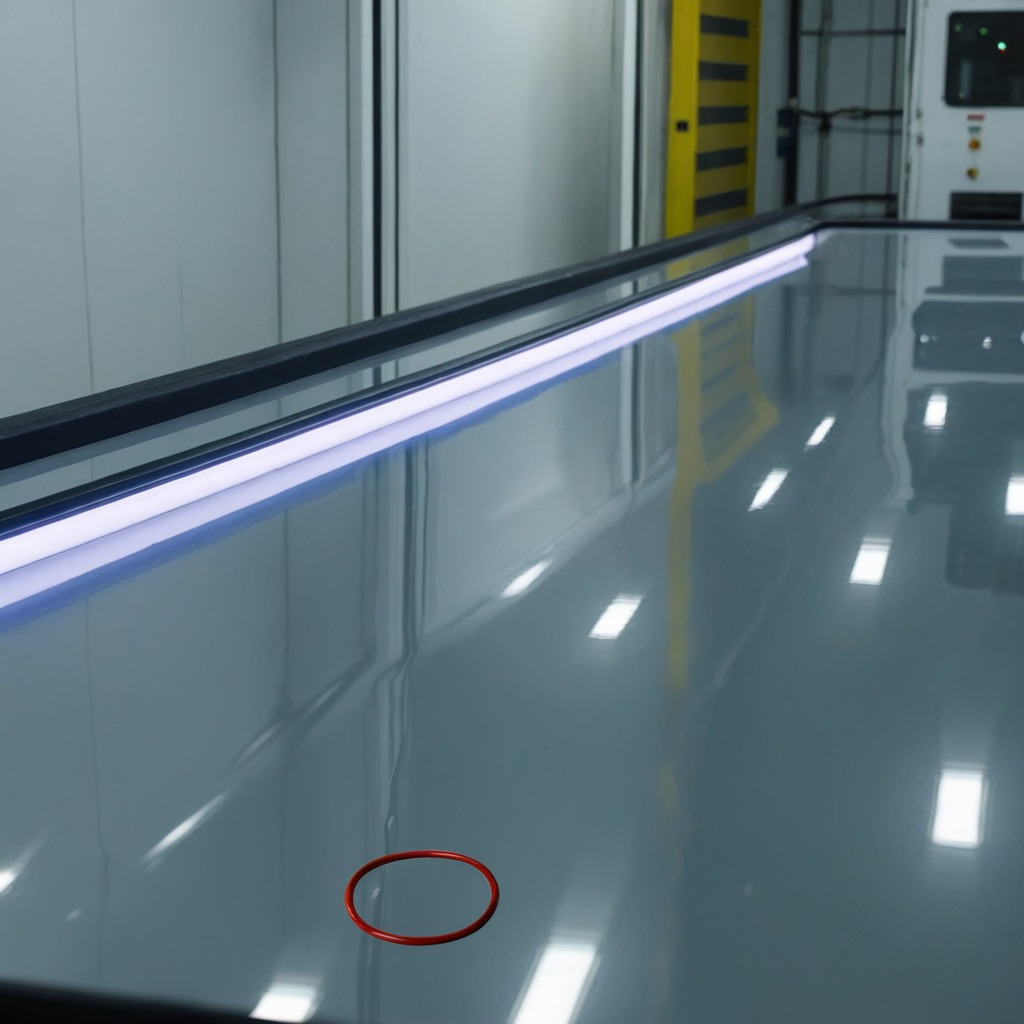
A rubber O-ring is lying on the table.